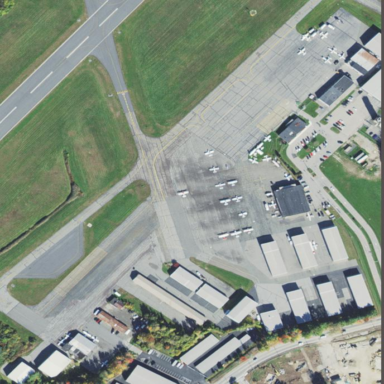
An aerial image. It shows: Apron at the airport.